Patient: sex F, age 28
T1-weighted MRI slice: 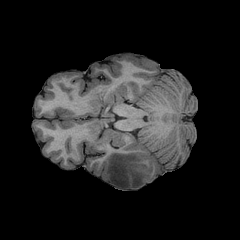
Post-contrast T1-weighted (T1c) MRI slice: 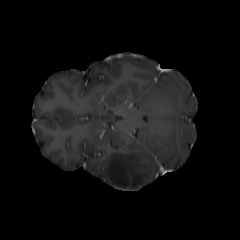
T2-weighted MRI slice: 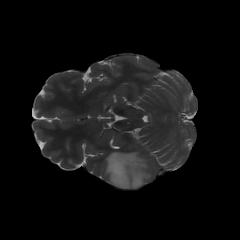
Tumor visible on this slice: yes
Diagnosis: Astrocytoma, IDH-mutant
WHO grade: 2